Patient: sex M, age 59
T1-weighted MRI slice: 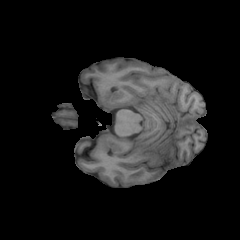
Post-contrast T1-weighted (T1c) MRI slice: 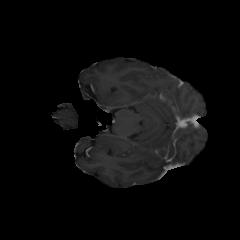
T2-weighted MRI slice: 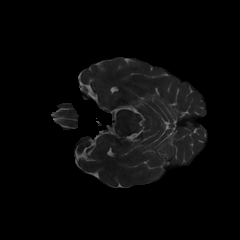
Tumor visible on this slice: no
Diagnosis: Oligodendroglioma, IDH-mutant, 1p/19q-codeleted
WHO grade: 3